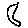
Label: moon